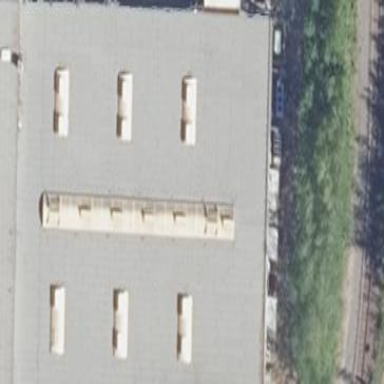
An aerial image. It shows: Industrial building.